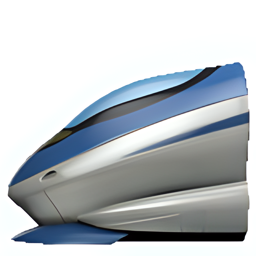
Name: high speed train
Emoji: 🚄
Group: Travel & Places
Sub-group: transport-ground